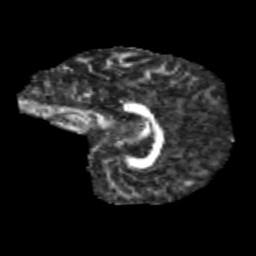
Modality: FA
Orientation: sagittal
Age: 10
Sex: male
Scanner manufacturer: siemens
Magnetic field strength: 3 T
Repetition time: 3.8 s
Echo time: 0.07 s